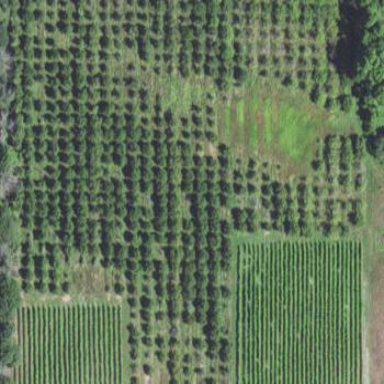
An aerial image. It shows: Orchard.